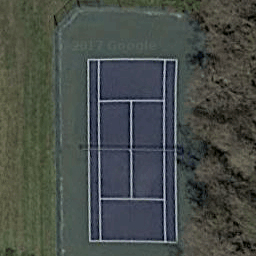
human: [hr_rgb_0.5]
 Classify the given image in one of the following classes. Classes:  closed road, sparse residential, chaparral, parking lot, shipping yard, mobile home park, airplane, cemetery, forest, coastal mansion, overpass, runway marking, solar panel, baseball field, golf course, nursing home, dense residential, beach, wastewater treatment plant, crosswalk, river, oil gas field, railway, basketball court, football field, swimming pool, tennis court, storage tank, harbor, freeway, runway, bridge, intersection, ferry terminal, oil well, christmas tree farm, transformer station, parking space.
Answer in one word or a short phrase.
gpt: tennis court